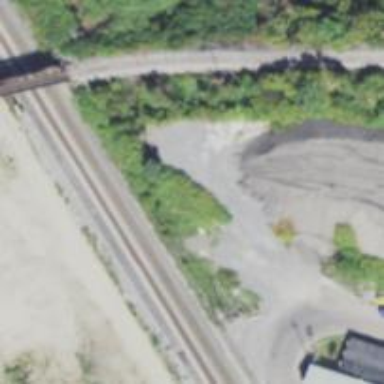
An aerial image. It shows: Disused railway spur.